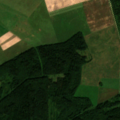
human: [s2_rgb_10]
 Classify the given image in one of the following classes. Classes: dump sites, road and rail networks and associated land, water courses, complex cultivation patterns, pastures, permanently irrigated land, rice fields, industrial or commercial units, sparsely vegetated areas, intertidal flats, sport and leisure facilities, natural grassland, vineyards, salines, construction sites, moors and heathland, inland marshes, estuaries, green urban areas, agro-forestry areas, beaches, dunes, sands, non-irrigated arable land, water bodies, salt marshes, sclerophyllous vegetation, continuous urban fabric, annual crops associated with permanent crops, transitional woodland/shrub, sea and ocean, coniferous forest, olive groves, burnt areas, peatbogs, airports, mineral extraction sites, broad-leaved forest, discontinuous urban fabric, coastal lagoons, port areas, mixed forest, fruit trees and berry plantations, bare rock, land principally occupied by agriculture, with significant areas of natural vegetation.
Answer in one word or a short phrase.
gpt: non-irrigated arable land, mixed forest, transitional woodland/shrub